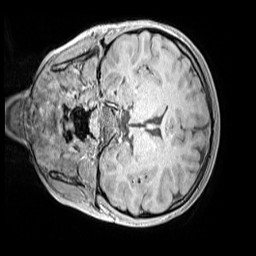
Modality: MP2RAGE
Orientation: coronal
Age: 10
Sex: female
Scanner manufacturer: siemens
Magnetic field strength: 3 T
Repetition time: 4 s
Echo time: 0.00299 s